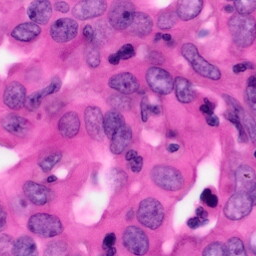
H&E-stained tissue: Pancreatic